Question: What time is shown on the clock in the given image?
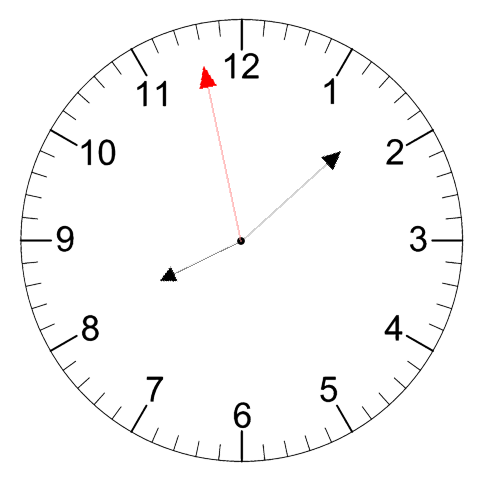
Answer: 08:07:58